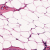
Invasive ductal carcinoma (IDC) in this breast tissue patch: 0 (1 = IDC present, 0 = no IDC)